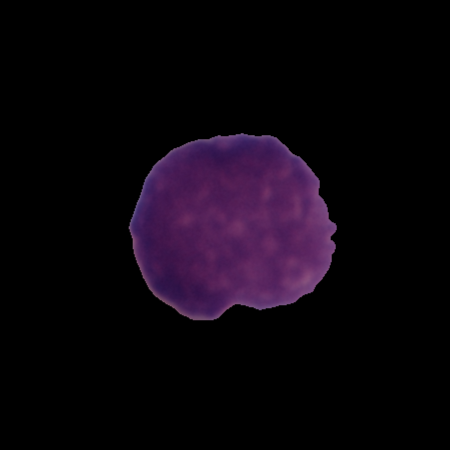
Label: healthy